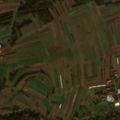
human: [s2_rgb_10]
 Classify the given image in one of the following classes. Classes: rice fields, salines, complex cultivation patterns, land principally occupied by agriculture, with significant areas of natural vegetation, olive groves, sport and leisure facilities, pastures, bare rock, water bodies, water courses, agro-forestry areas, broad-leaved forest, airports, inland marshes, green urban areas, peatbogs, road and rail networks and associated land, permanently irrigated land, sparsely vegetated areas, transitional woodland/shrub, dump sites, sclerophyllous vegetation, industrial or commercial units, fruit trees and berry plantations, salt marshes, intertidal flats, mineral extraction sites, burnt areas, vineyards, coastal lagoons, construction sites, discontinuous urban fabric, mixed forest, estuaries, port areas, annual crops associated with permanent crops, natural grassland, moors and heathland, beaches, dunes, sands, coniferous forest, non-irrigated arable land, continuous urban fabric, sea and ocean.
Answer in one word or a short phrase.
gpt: non-irrigated arable land, complex cultivation patterns, land principally occupied by agriculture, with significant areas of natural vegetation, broad-leaved forest